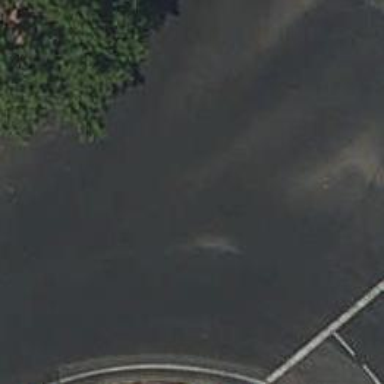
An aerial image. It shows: Primary highway with asphalt surface featuring circular junction.